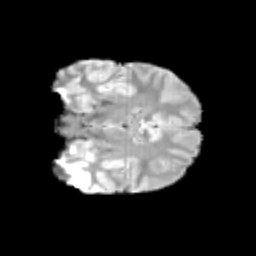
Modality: T2w
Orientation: coronal
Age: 13
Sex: male
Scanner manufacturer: siemens
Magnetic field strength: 3 T
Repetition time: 3.8 s
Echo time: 0.07 s